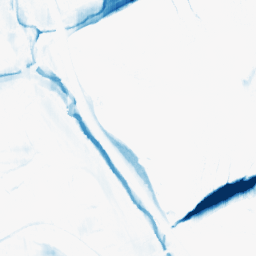
Category: morphological
Decomposition family: morphological_ellipse
Decomposition parameters: operation: closing
width: 30
height: 5
Upsampling method: regularized
Upsampling parameters: scale: 4
lambda_reg: 0.01
Upsampling scale: 4